Question: I have a problem in which i need to alert when a point (obviously in movement) had crossed a line-path,
a line path is complex collection of lines (y=ax+b).
- -
For example -

1. What is the best approach to this problem?
2. Does anyone know if there is algorithm for that?
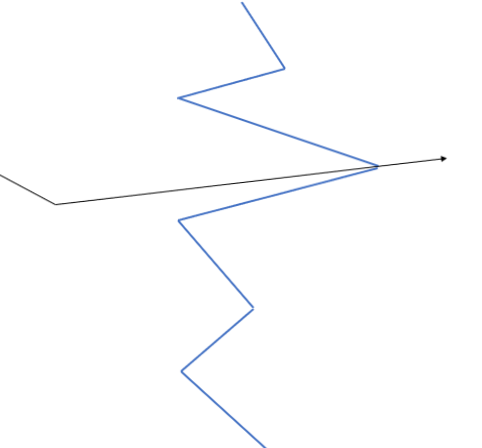
Answer: ## Finding line / path intercept
There is no simple solution if you consider that the line can come from any direction and that the line segments in the path can be any configuration. You will need to check each path segment against the line
The image below shows three lines AD, BD, and CD. Lines AD and CD intercept the path at 3 locations and BD at one.
<URL>
For each line segment the point closest to the start of the line segment is the point you are looking for.
To find these points we must first define a point and line segment.
'''
// point
p.x = ?
p.y = ?
// line segment contains start and end points p1, p2
l.p1 = {x, y}
l.p2 = {x, y}
'''
## Finding smallest unit dist on line segment
Compute the unit distance on the line segment that each path segment intercepts if any. The path segment that intercepts the line segment at the smallest unit distance >= 0 will be the first point of intercept. The one you are looking for.
## Pseudo-code
The following shows the steps required. Checking each path segment against the line segment. First check if the path is not parallel to the line segment. If so check if the intercept is on the path segment. If so check if the intercept is on the line segment and is the closest intercept to the line start so far found.
'''
// l is line segment
interceptFound = false // Semaphore to indicate point found
minUnitDist = 1 // unit dist of intercept
ix = 0 // intercept point
iy = 0
pathSeg // if needed the path segment that intercepted
vx1 = l.p2.x - l.p1.x // vector of line segment
vy1 = l.p2.y - l.p1.y
for each pathSegment // p path segment
vx2 = p.p2.x - p.p1.x // vector of path segment
vy2 = p.p2.y - p.p1.y
crossProd = vx1 * vy2 - vy1 * vx2
if crossProd != 0 // Check lines are not parallel
vx3 = l.p1.x - p.p1.x // Vector from start of l to start of p
vy3 = l.p1.y - p.p1.y
unit = (vx1 * vy3 - vy1 * vx3) / crossProd // unit dist on path segment
if unit >= 0 && unit <= 1 // Code Point A.
unit = (vx2 * vy3 - vy2 * vx3) / crossProd // unit dist on line segment
if unit >= 0 && unit <= minUnitDist // Is the intercept closest to start
interceptFound = true
minUnitDist = unit
pathSeg = p // store intercepting path segment
if interceptFound // Was a intercept found
ix = l.p1.x + vx1 * minUnitDist // Calculate intercept point
iy = l.p1.y + vy1 * minUnitDist
'''
You can pre-compute the vector for each path segment 'vx2', 'vy2' in the above example to save a little time (if the path does not change over time)
You could also exit the loop early if the 'minUnitDist' is zero
This is relatively quick and does not need complex data structures. Most path segments will be culled at '// Code Point A'
## AABB check
<URL> check
If the number of path segments are very high you can perform an AABB to avoid some of the math in the above example. This will only be a benefit if the path points do not change over time and that you calculate the bounding box once at the start for each path segment
## Pseudo-code AABB check
'''
// l is a line segment
l.left = min(l.p1.x, l.p2.x)
l.right = max(l.p1.x, l.p2.x)
l.top = min(l.p1.y, l.p2.y)
l.bottom = max(l.p1.y, l.p2.y)
'''
Then to check if two segments may intercept
'''
// l and p are line segs with bounding boxes calculated
if l.left > p.right || l.right < p.left || l.top > p.bottom || l.bottom < p.top
// line segments do not intercept
else
// Line segments may intercept
'''
## More bounding boxes and Quad trees
If you still find that the solution is too slow you can divide the path segments into related (close together connected) groups and do the AABB test against each group before checking the path segments in the group.
Further you could consider using a <URL> to store path segments to further reduce the number of path segments you need to test the line against.